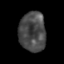
Tissue: skin
Cell type: Epithelial cells
Senescence score: 0.2588
Nuclear area (px): 1033
Mean DAPI intensity: 73.584